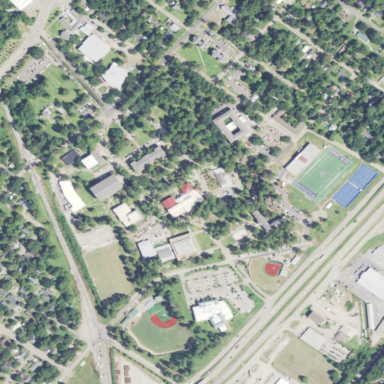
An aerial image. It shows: College or university.